Question: I am trying to debug with eclipse but there is no "MainActivity" in the "debug" window , in order to select and check the variables where I have breakpoints.
I am debugging with the device attached.
I select debug as-> android application and then go to the debug perspective.
There, I select the name of the application and it gives me the "Threads" .
If I pause and select every thread , in no one I can find the MainActivity where I have set the breakpoints..
A screenshot:

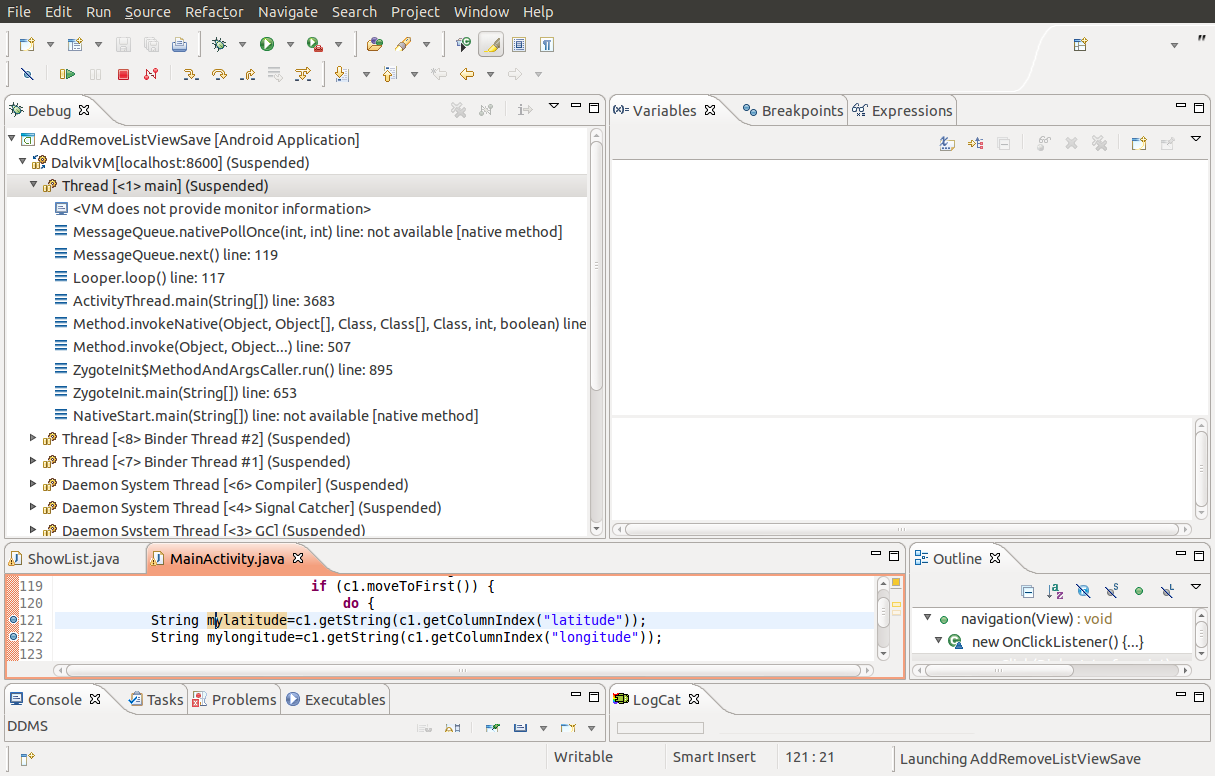
Answer: If you want the 'debugger' to hit the brac'k'point, you have to perform the steps needed to reach it . In other word, since you have set a breckpoint inside the 'onClickListener' of your dialog you have to click on the 'Dialog''s button in order to reach it.